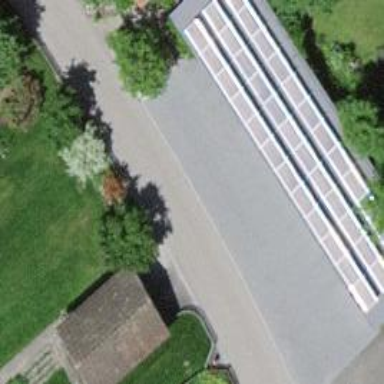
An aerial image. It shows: Flat-roofed garage.